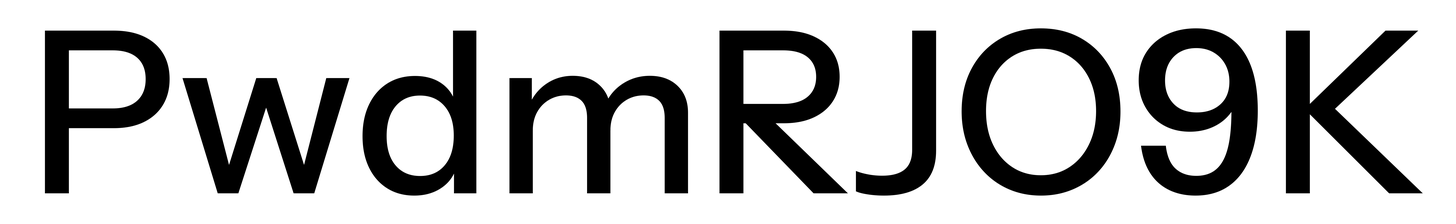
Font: InstrumentSans_Medium